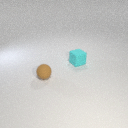
small cyan rubber cube behind small brown rubber sphere